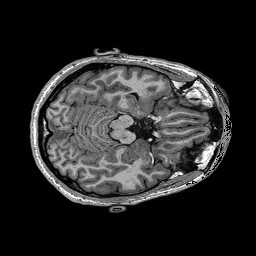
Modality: T1w
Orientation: coronal
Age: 35
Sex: male